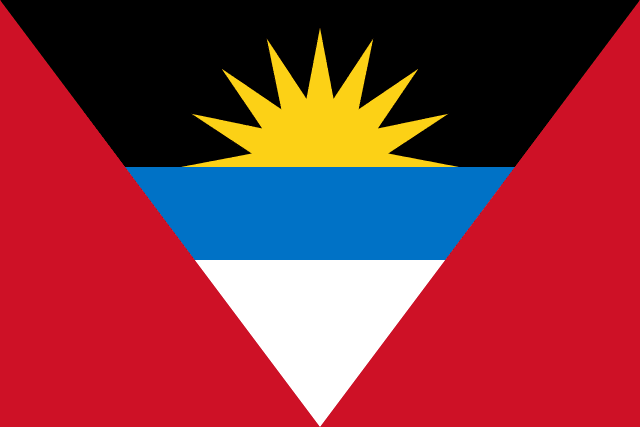
Country: Antigua and Barbuda
Country code: ag